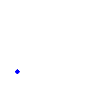
Particle: kaon